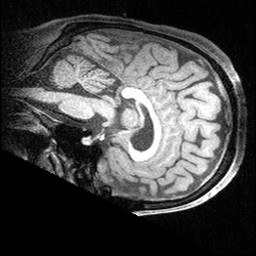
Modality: T1w
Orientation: sagittal
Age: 24
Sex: male
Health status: healthy